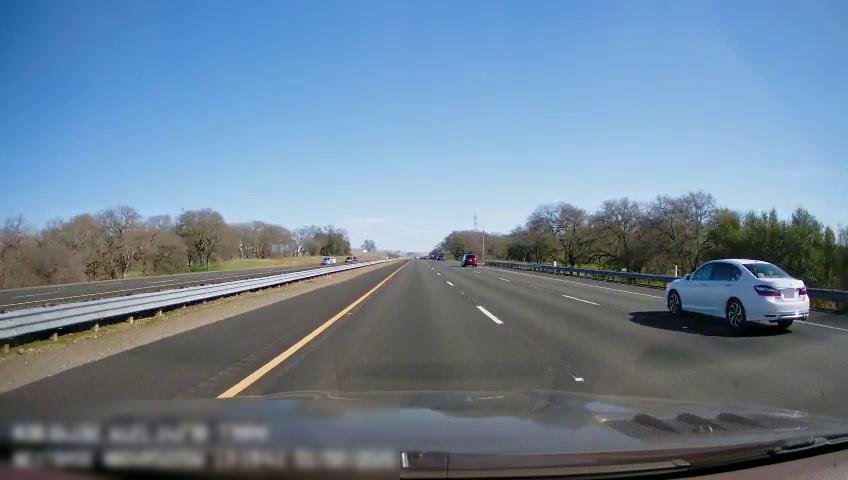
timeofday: Day
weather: Sunny
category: Drivable Space
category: Drivable Space
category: Vehicles | Car
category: Vehicles | SUV
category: Vehicles | Car
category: Vehicles | Car
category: Lanes | Opposite Lane
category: Lanes | Opposite Lane
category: Lanes | Current Lane
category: Lanes | Current Lane
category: Lanes | Alternate Lane
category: Lanes | Alternate Lane